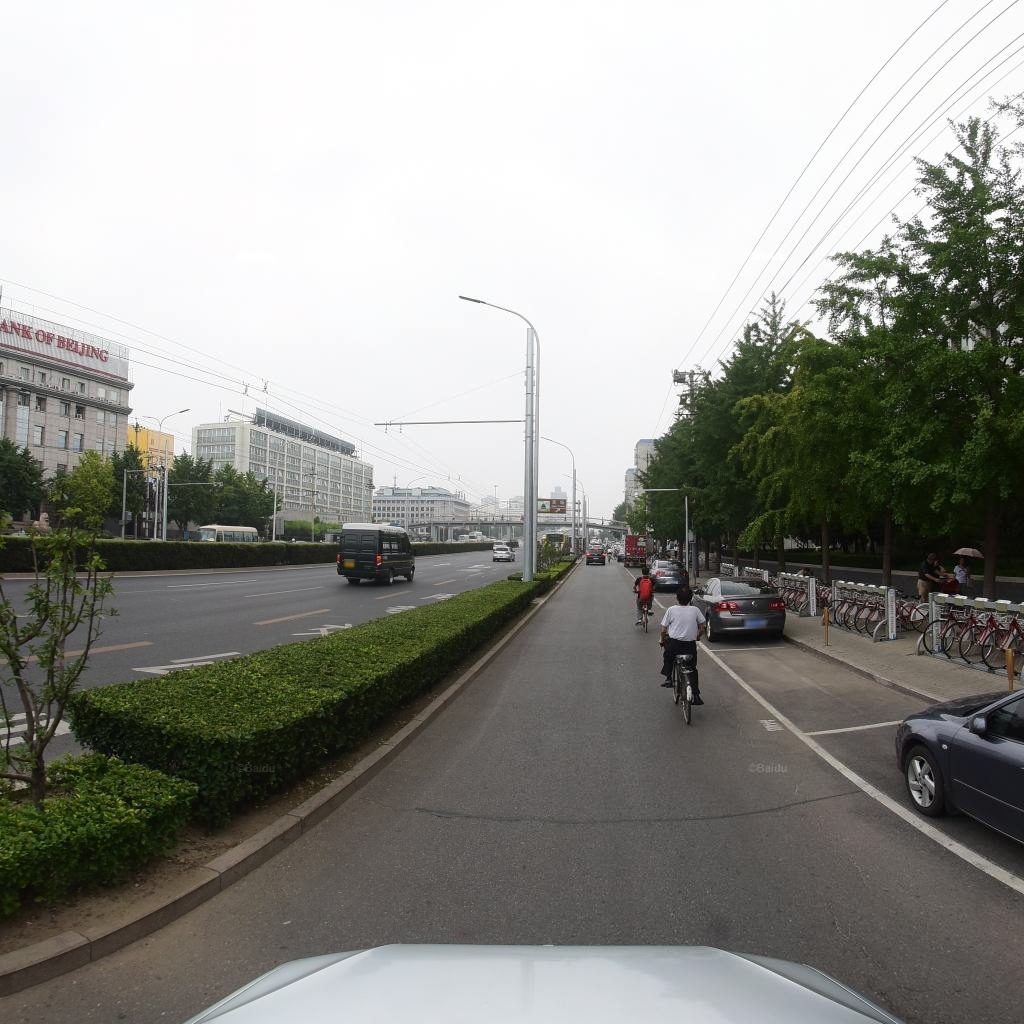
Region: Dongcheng
Road damage annotations: transverse patch